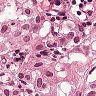
Metastatic tissue present: yes